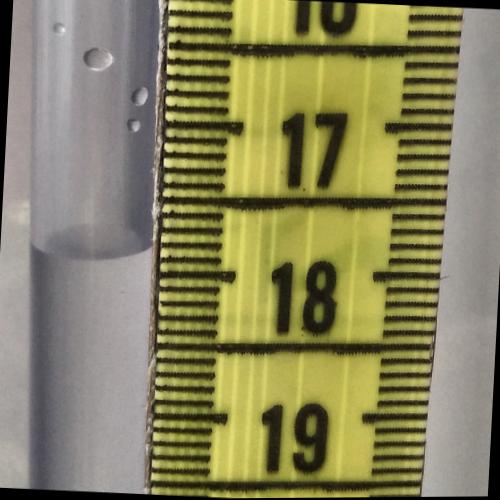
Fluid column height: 17.8 cm